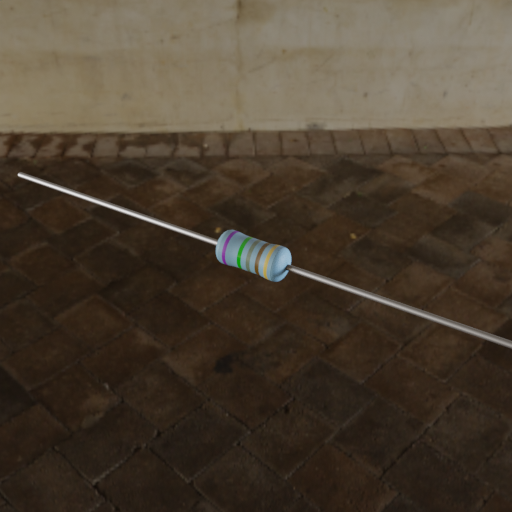
Resistor colour bands (in order): violet, green, gray, brown, gold